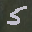
Label: 5